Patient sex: M
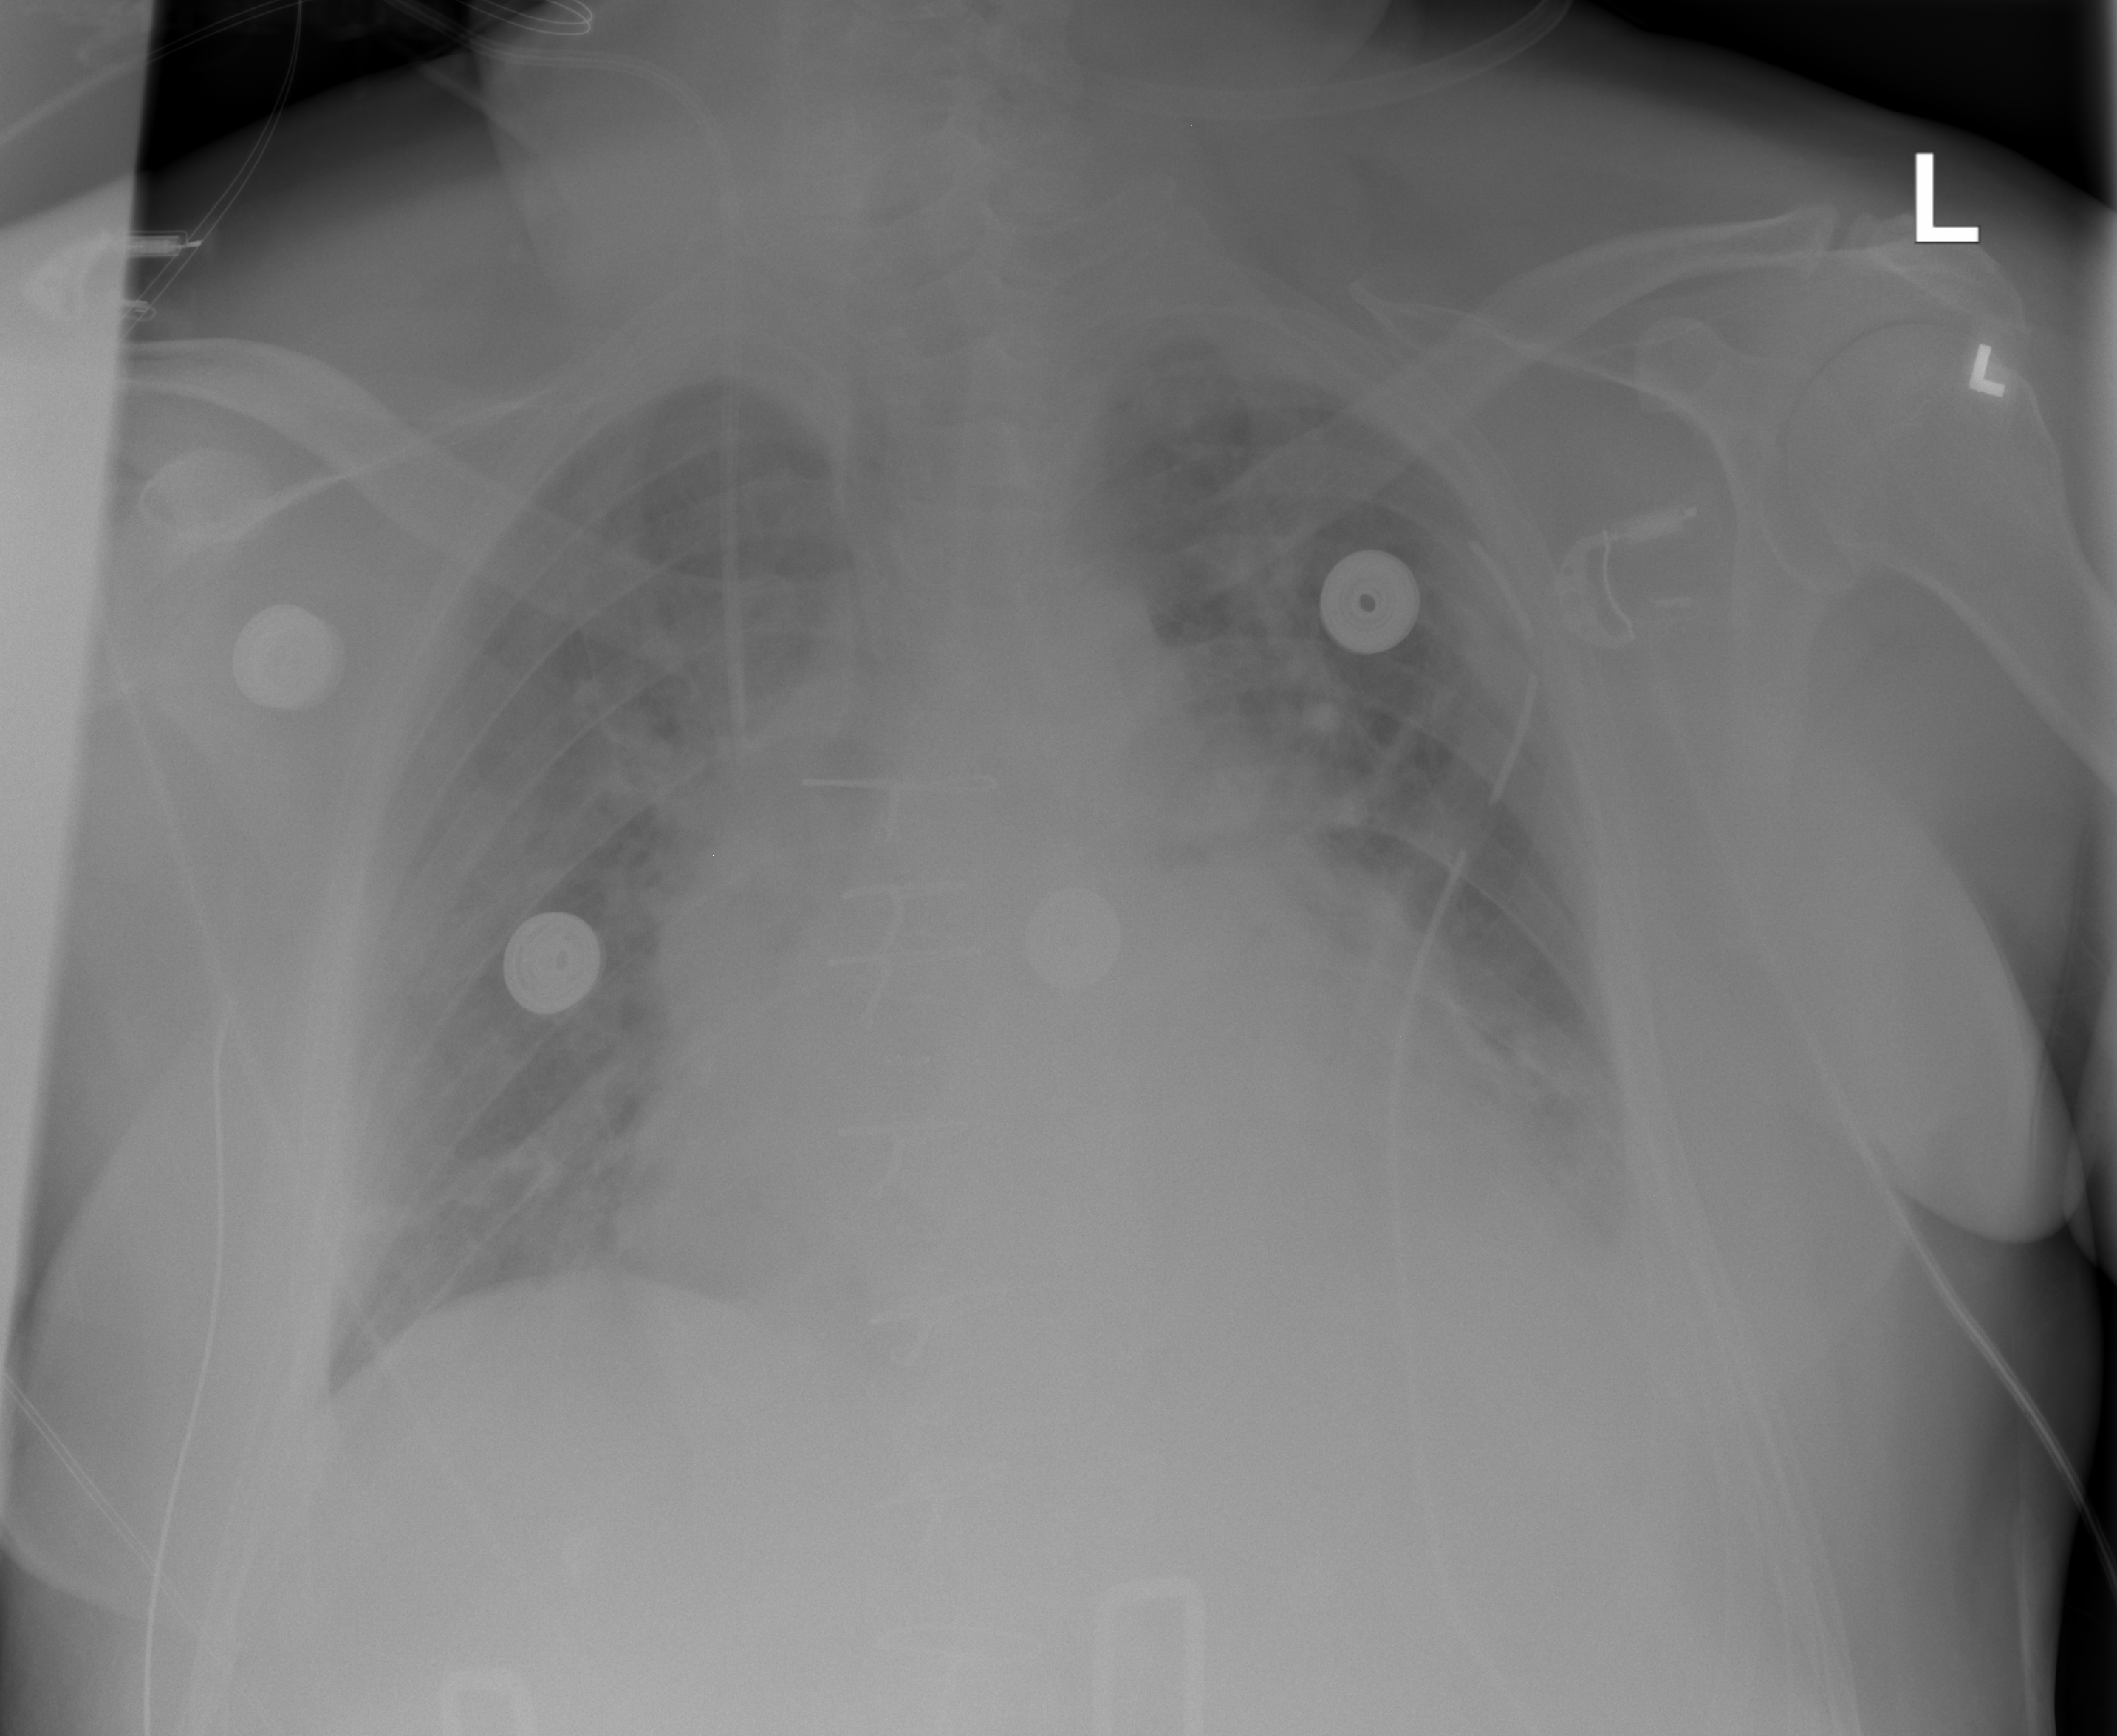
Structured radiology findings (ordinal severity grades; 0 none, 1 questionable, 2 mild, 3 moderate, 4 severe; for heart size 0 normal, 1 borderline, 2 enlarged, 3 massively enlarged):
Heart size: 2
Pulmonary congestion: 2
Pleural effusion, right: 1
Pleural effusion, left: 2
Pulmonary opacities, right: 2
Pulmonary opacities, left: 2
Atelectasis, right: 2
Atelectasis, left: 2